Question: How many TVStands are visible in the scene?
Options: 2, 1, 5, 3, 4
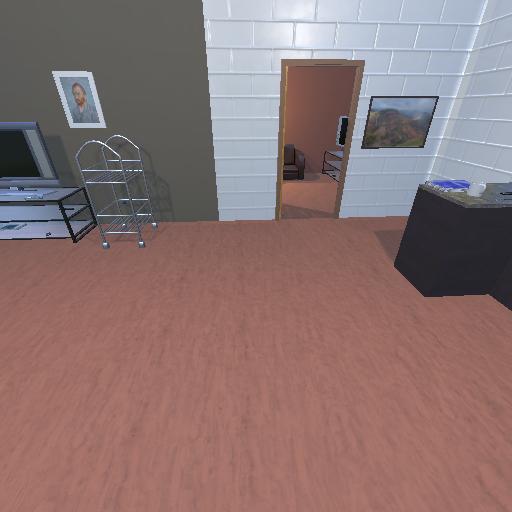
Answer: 2